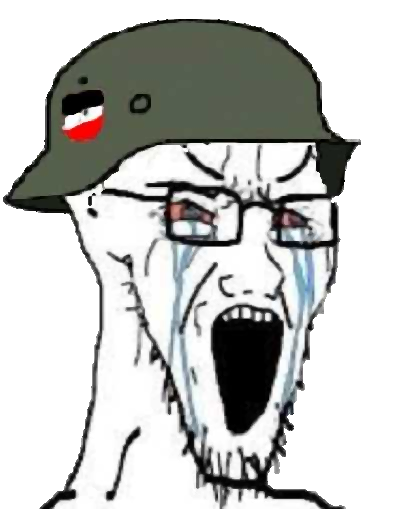
Label: 5_Soyjak